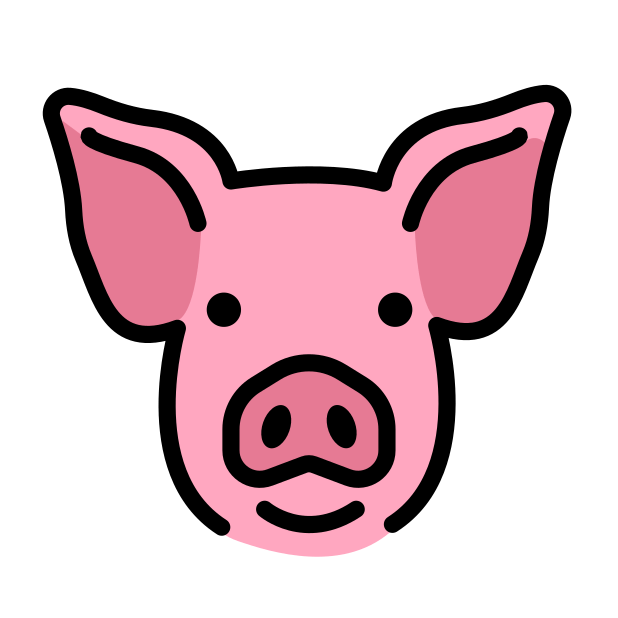
Emoji: 🐷
Name: pig face
Unicode: 0x1f437